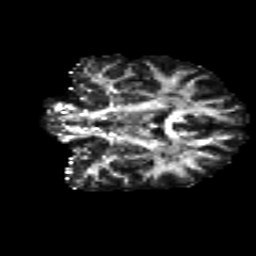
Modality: FA
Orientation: coronal
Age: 28
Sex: male
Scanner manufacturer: siemens
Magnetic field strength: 3 T
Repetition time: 8.8 s
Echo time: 0.085 s